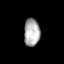
Tissue: lung
Cell type: Epithelial cells
Senescence score: 0.209
Nuclear area (px): 429
Mean DAPI intensity: 173.107